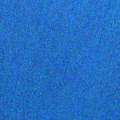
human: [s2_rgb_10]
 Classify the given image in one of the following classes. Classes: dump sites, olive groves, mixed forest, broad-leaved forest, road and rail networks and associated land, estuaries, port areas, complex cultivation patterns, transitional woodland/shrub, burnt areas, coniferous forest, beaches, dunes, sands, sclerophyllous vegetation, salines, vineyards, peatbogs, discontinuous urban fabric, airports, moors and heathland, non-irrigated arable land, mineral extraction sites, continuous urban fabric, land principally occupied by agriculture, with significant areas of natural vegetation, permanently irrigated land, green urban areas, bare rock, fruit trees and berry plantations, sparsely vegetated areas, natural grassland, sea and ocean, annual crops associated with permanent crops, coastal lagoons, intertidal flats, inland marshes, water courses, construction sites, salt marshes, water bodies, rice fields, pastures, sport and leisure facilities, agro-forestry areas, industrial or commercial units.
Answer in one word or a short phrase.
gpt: sea and ocean